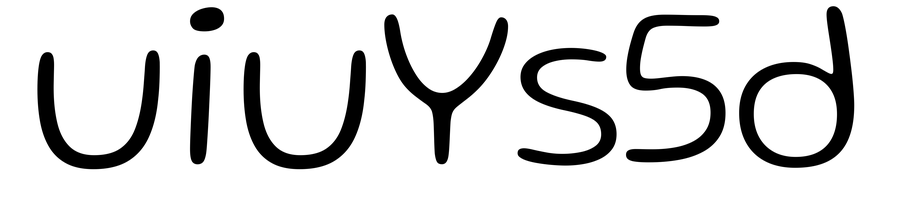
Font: Gluten_ExtraLight